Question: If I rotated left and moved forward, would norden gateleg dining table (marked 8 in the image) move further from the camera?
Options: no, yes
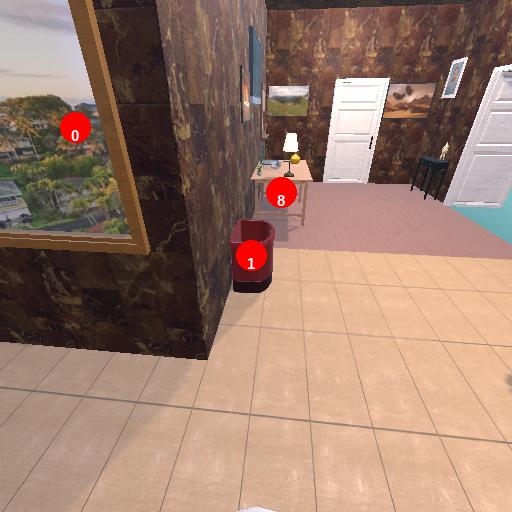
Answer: no